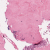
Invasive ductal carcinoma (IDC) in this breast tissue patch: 0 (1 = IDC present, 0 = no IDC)